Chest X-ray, PA view. Patient: 43 years old, sex M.
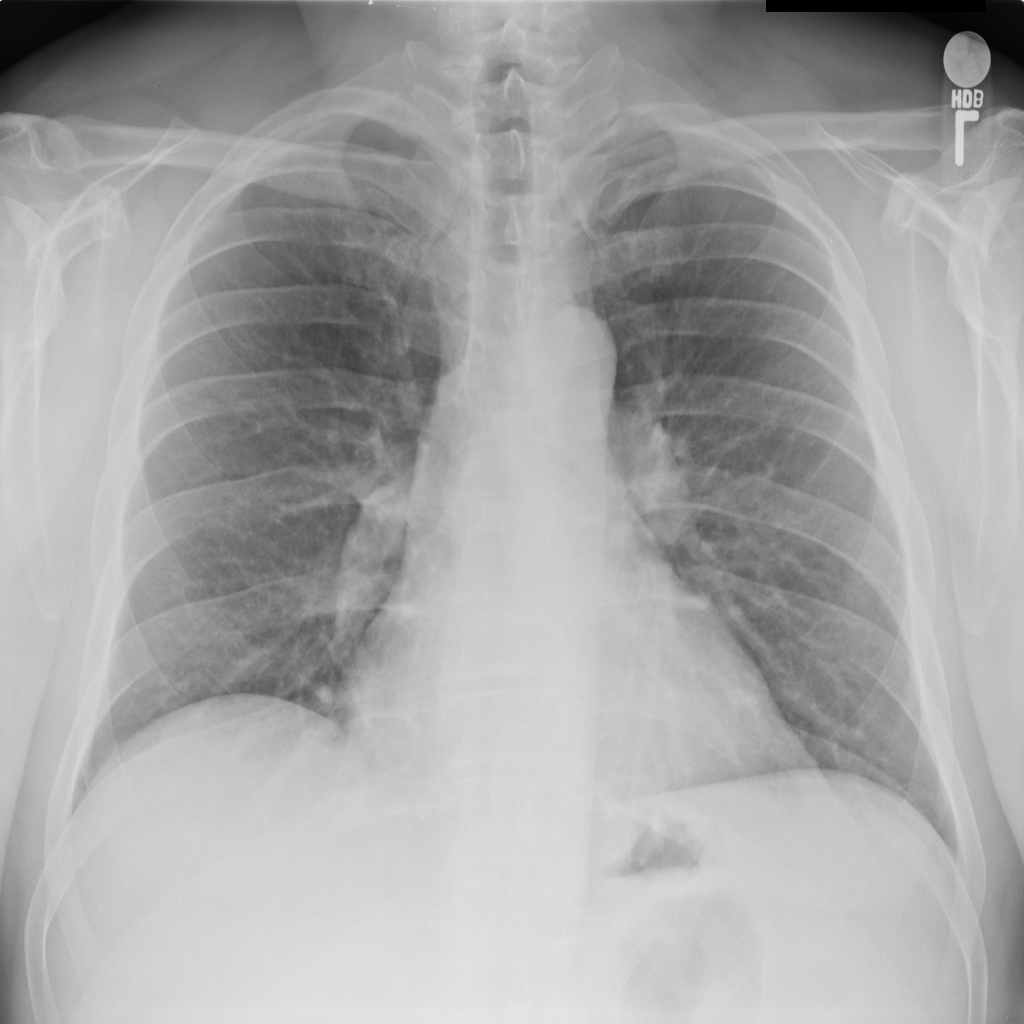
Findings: No Finding